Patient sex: F
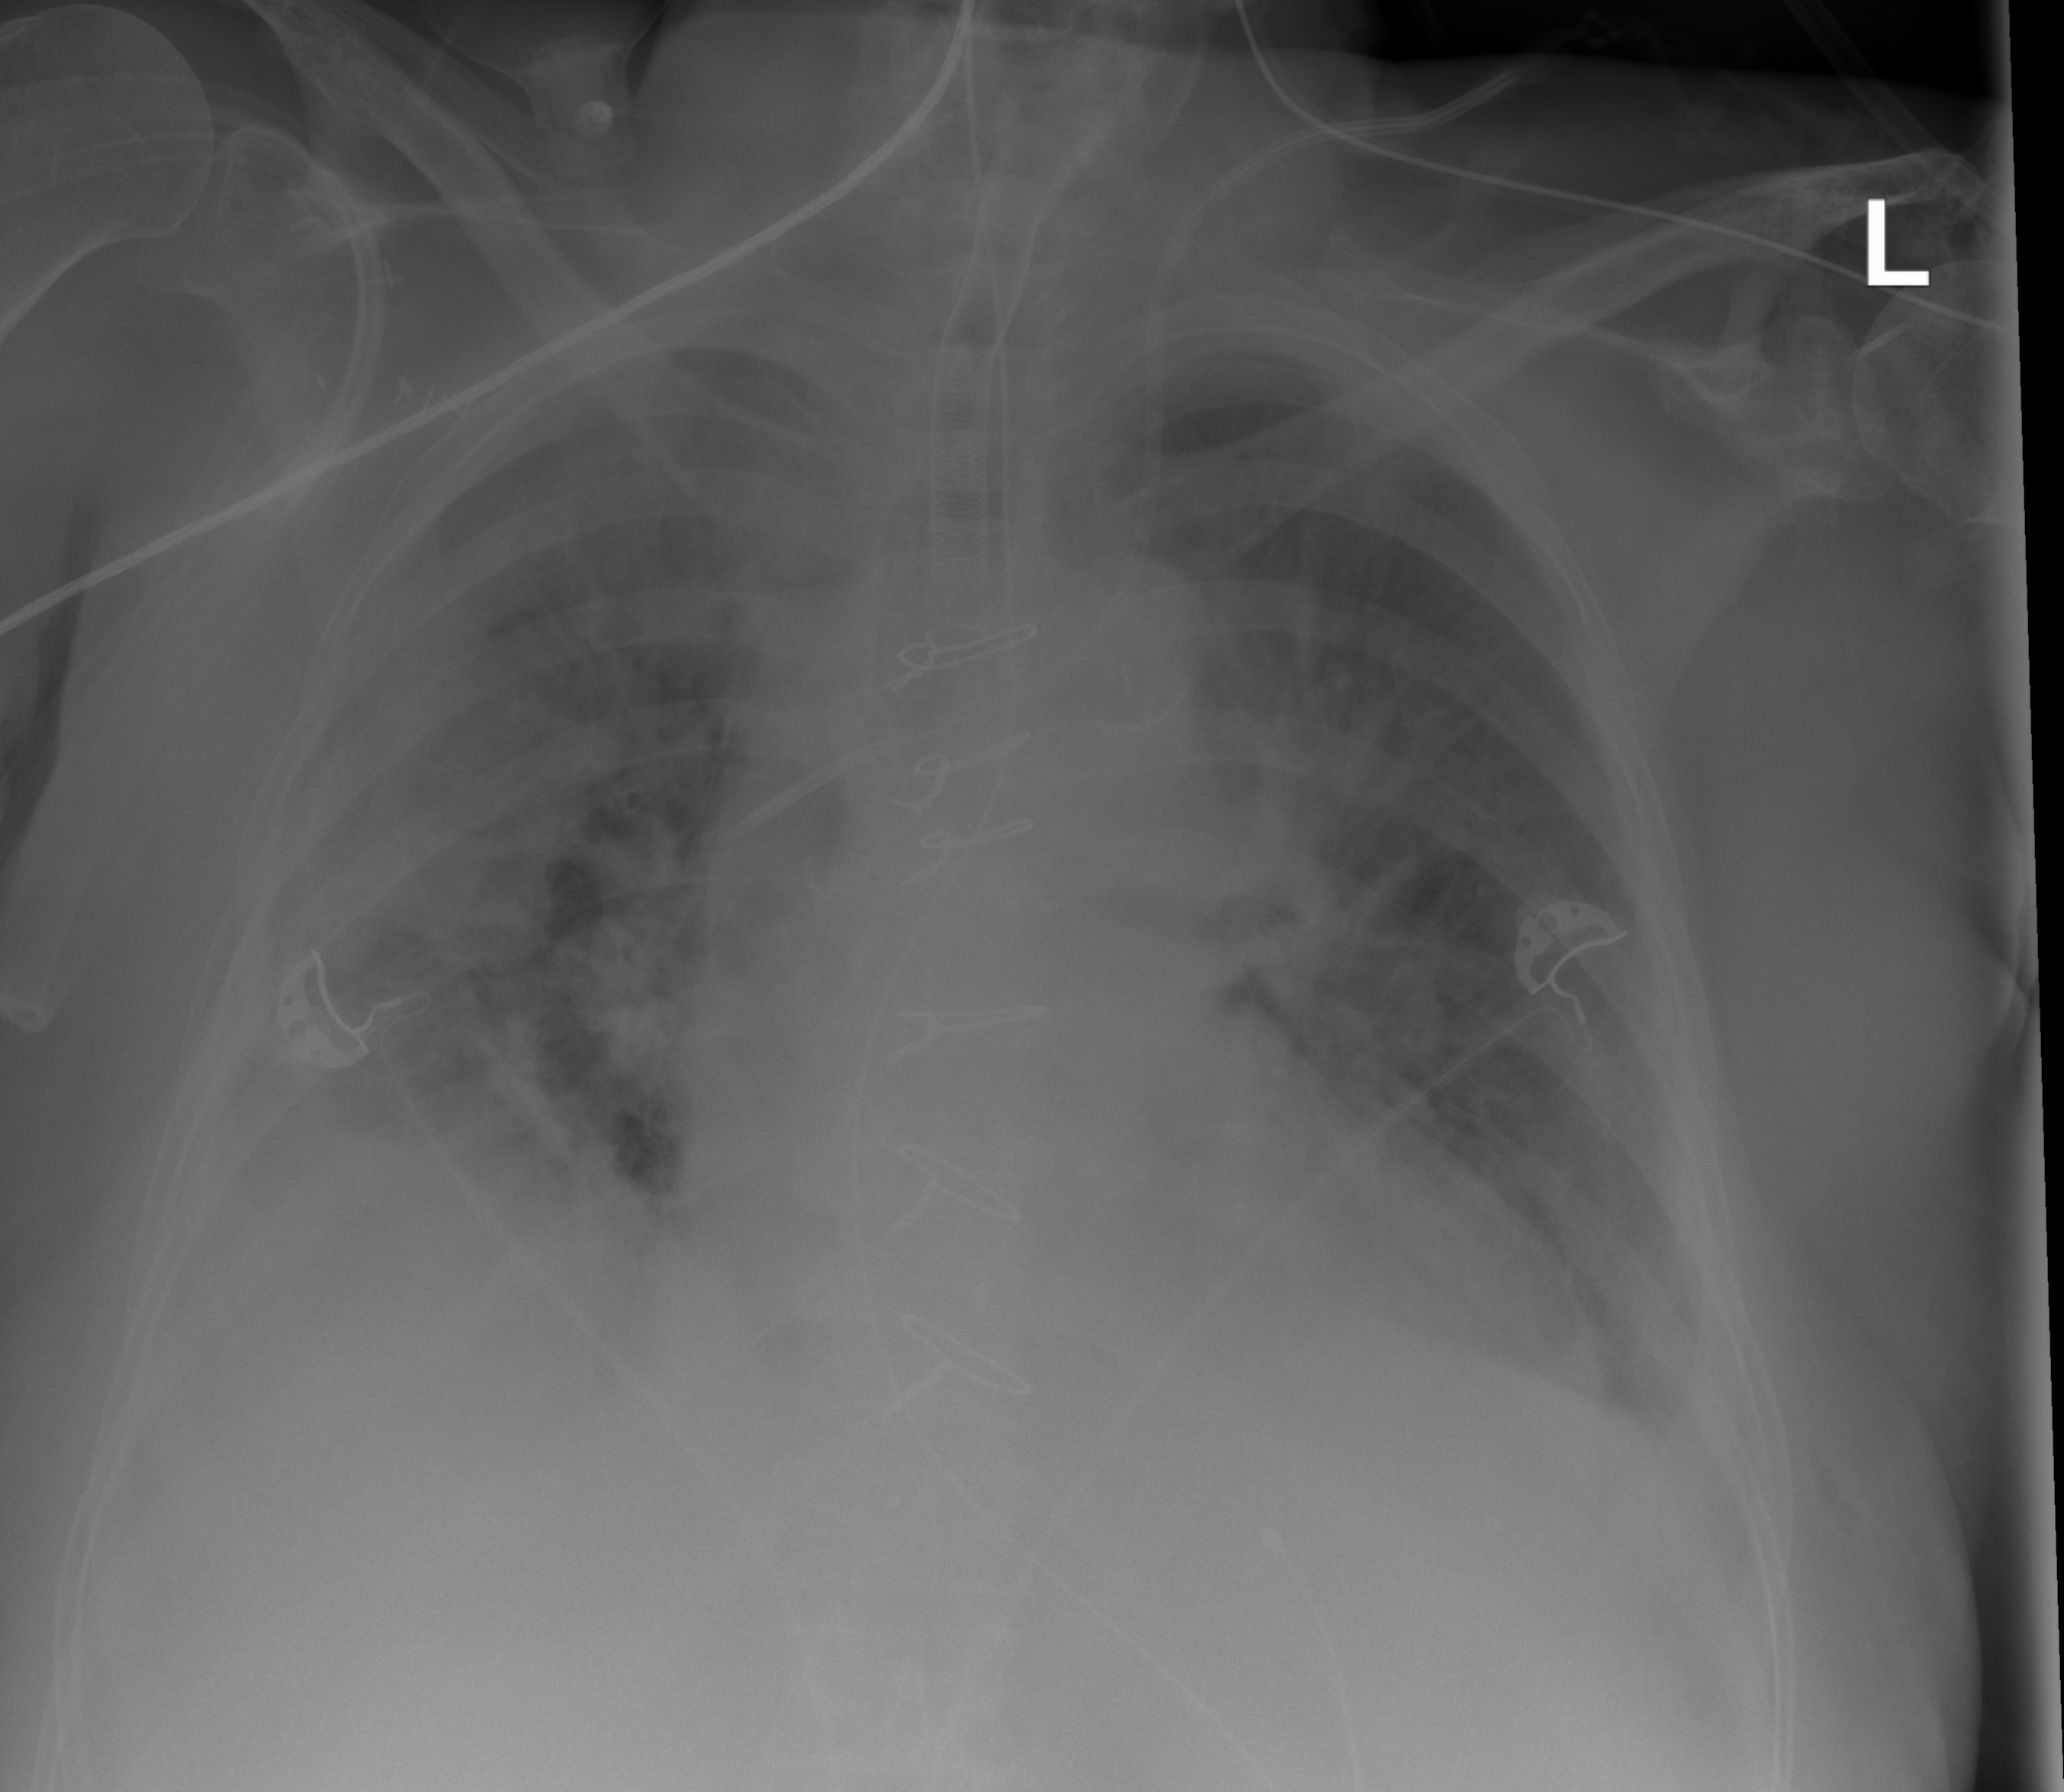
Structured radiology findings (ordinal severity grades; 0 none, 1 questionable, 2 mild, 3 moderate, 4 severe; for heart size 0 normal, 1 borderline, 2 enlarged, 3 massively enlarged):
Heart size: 2
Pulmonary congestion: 2
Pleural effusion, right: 2
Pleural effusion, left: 2
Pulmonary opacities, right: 2
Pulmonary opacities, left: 2
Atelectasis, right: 2
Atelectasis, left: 0